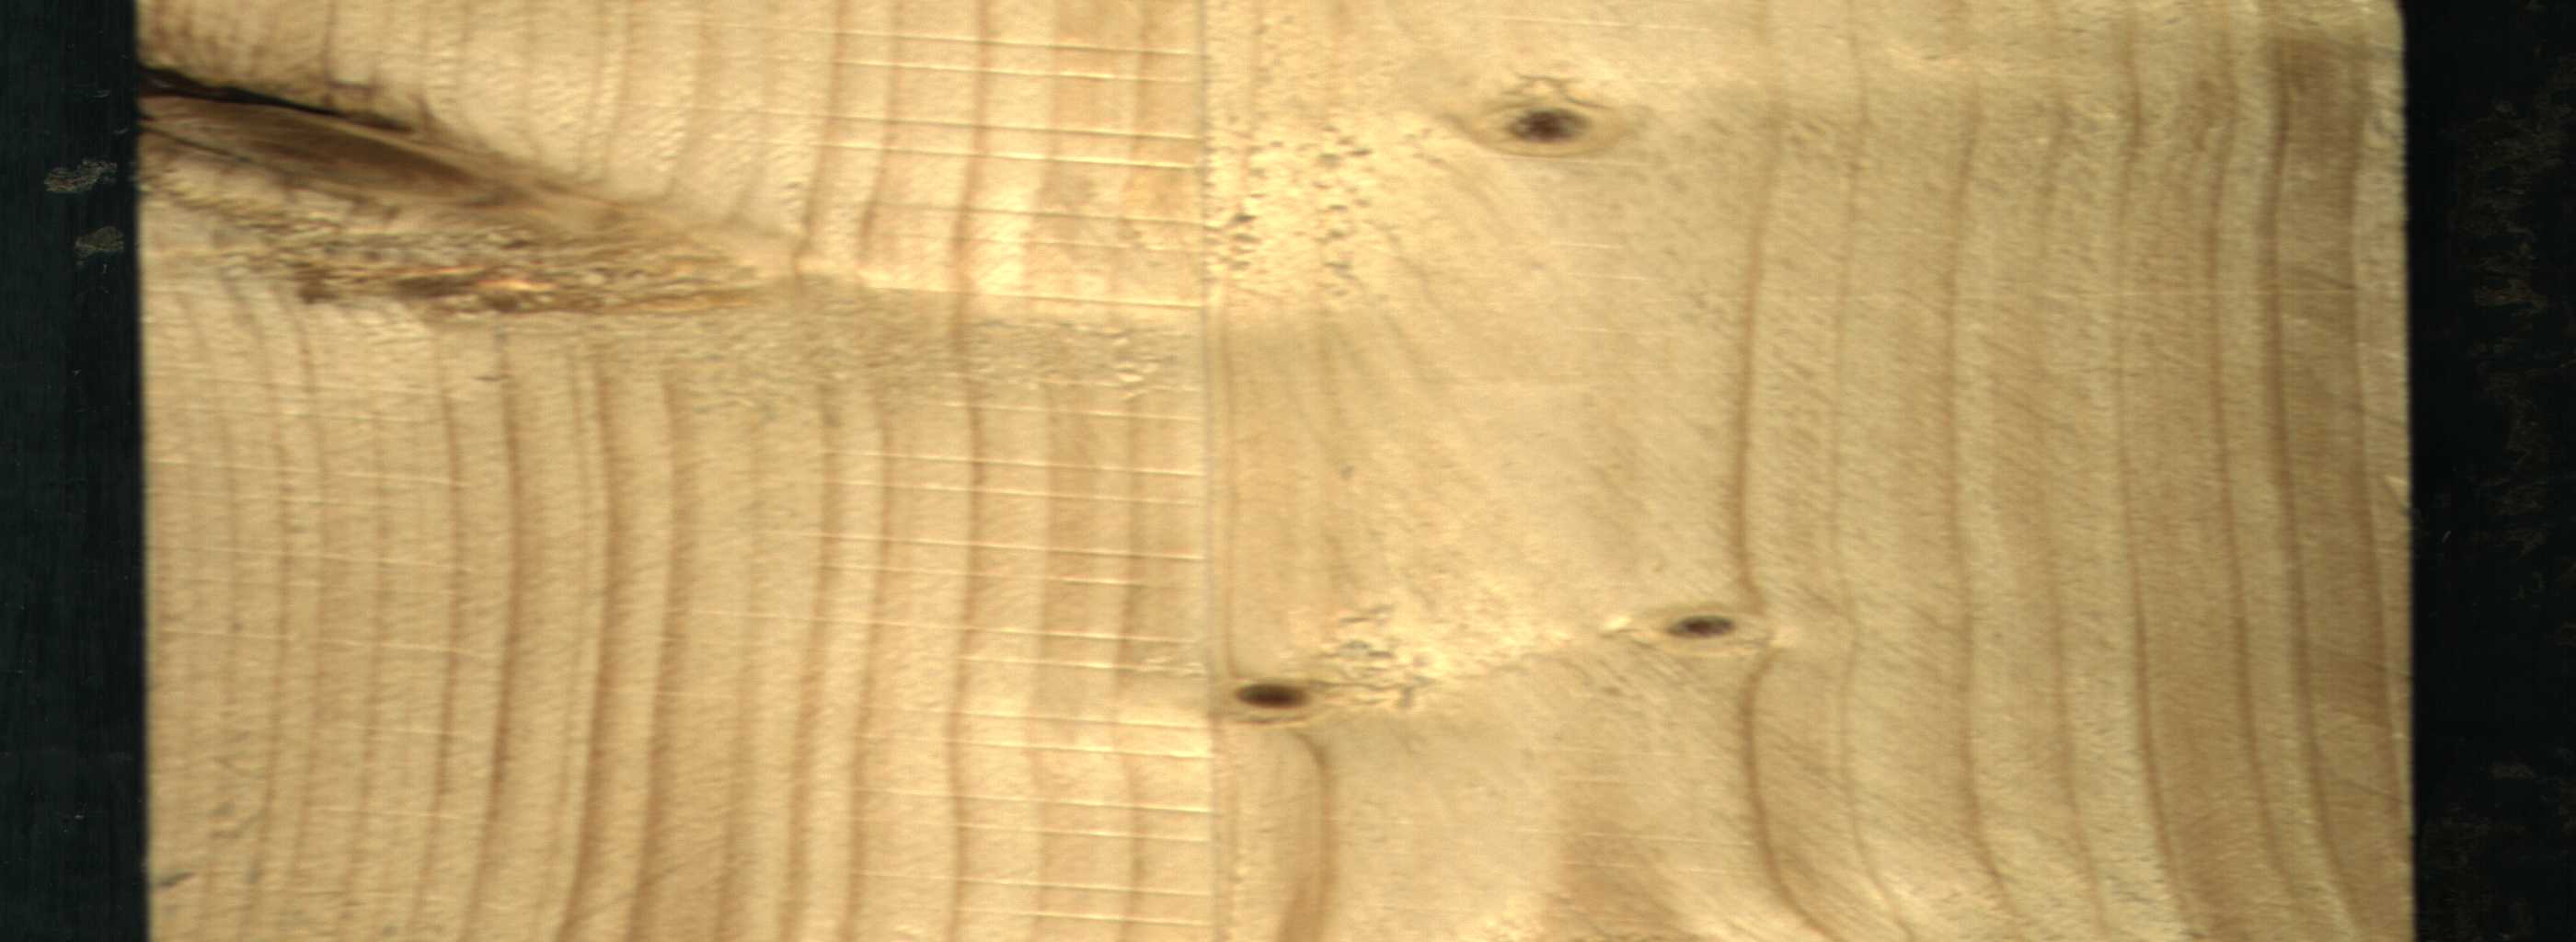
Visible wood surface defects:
Dead_Knot
Live_Knot
Live_Knot
Live_Knot